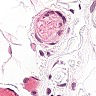
Metastatic tissue present: no